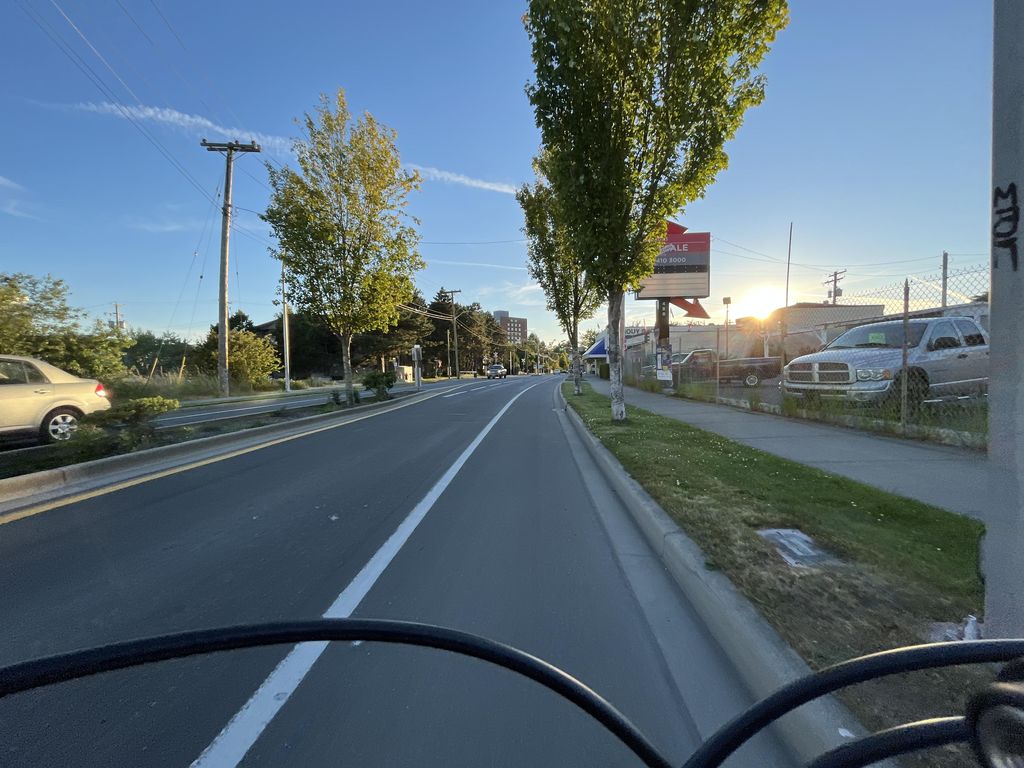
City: victoria